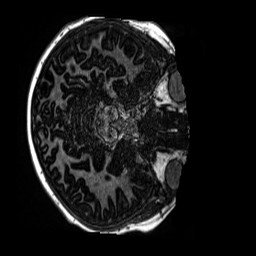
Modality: MP2RAGE
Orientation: axial
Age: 9
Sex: male
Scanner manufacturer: siemens
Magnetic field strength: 3 T
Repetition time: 4 s
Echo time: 0.00299 s